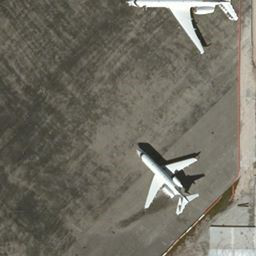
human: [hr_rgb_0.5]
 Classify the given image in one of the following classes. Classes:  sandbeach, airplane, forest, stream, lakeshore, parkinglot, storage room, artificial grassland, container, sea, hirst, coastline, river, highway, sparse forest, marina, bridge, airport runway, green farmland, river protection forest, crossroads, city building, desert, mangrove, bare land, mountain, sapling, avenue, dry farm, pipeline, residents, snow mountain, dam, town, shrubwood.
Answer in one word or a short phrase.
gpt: airplane